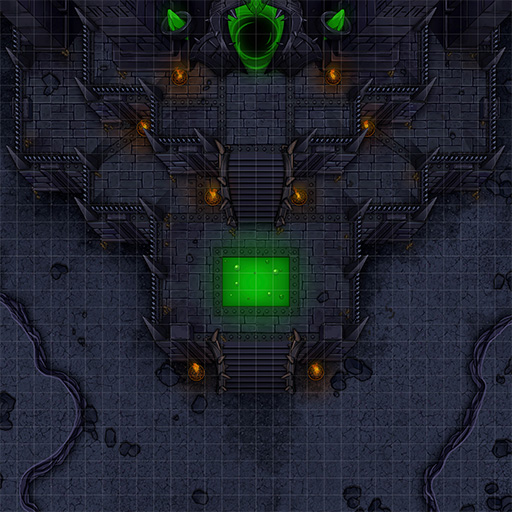
A D&D Grid Map evil temple with a center acid pit and a norther portal (Dark Temple Entrance Map)